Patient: sex M, age 54
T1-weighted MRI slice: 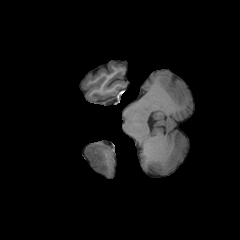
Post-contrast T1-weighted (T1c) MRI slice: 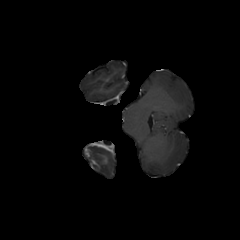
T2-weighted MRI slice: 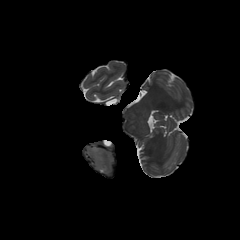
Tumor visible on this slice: yes
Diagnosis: Glioblastoma, IDH-wildtype
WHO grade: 4